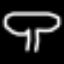
Label: mushroom